Field crop: maize
Growth stage: 2
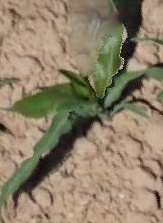
Species: maize